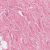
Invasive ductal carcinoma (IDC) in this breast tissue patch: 0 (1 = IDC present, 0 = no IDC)